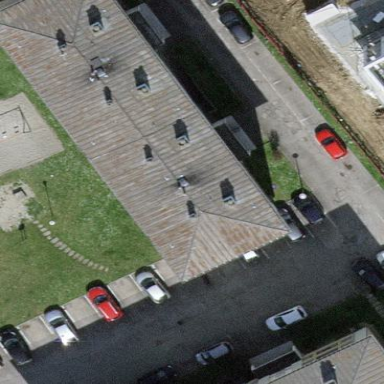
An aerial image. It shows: Street-side parking area.